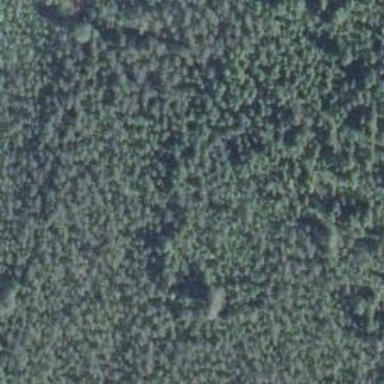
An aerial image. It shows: Woodland with needle-leaved trees.